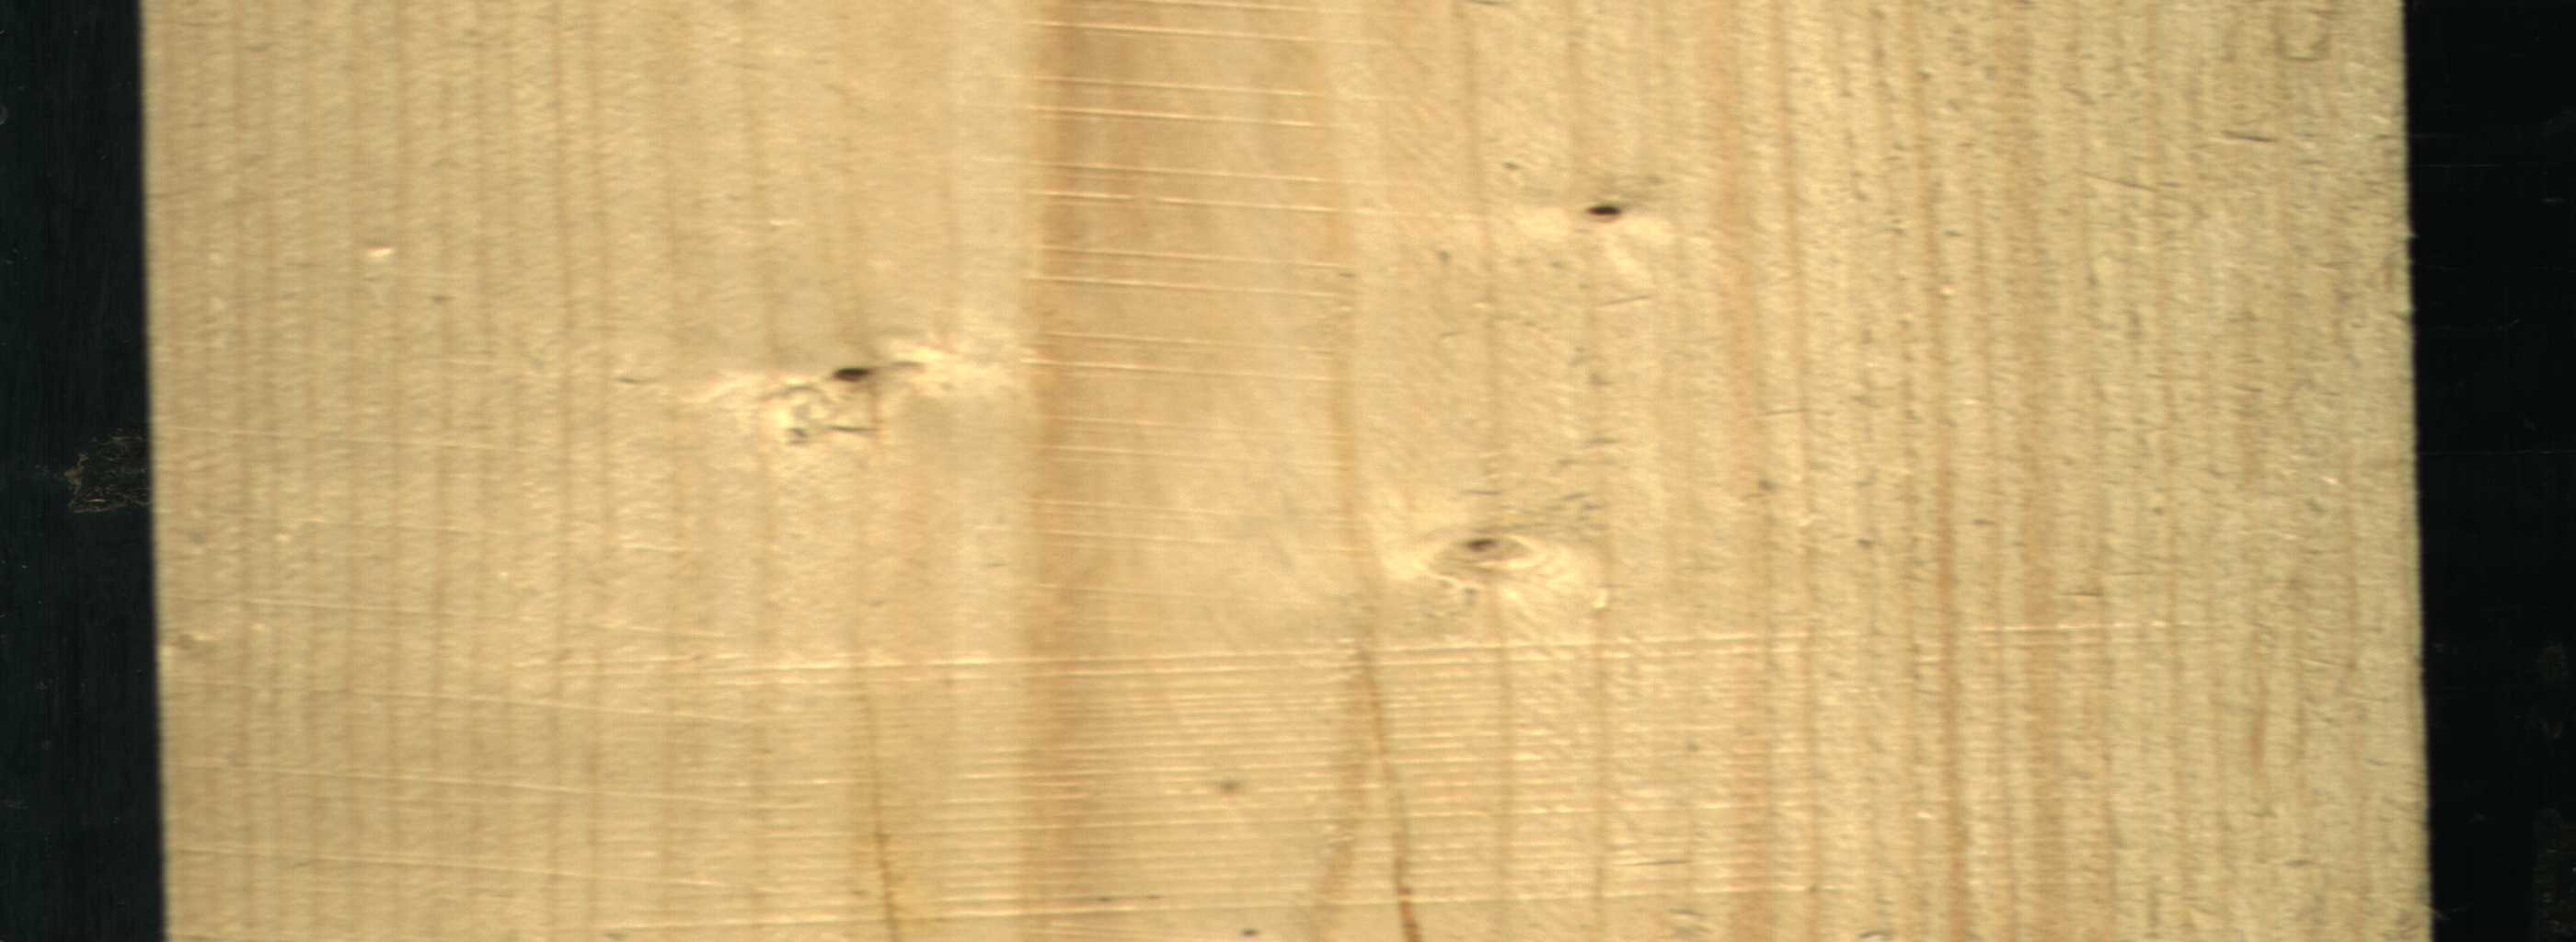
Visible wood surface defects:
resin
Live_Knot
Live_Knot
Live_Knot